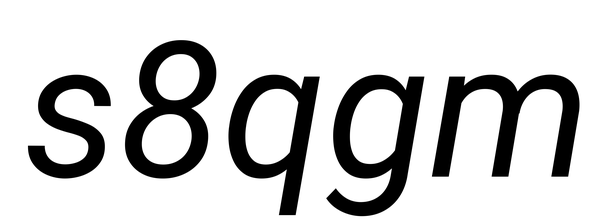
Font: Roboto-Italic_Italic